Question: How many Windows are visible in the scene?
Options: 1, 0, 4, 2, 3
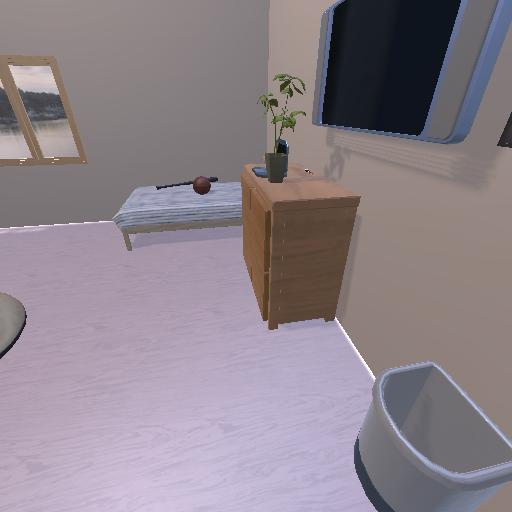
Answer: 1